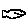
Label: fish